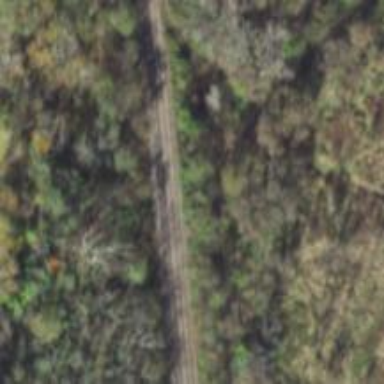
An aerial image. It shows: Abandoned railway.